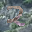
Label: 2